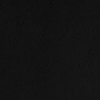
Atmospheric dust classification: not_dusty